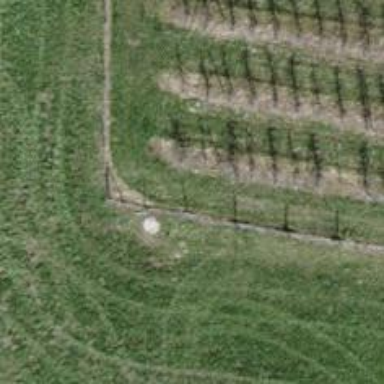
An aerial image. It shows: Aerial marker.